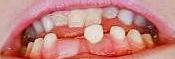
Condition: hypodontia